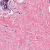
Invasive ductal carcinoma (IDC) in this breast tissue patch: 0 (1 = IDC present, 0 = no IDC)